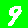
Digit: 9